Interaction volume radius: 5 \u00c5
Interaction volume height: 15 \u00c5
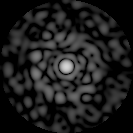
Disorder parameter: 0.8136